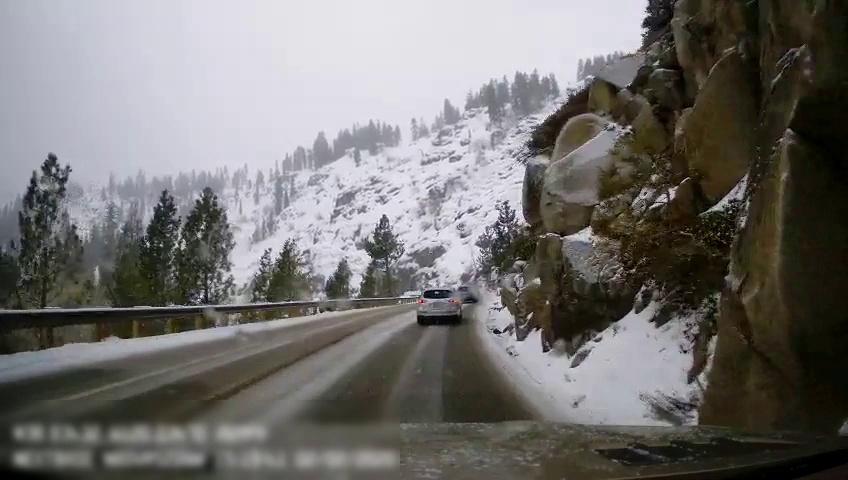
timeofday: Day
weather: Snowy
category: Drivable Space
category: Vehicles | Car
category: Vehicles | Car